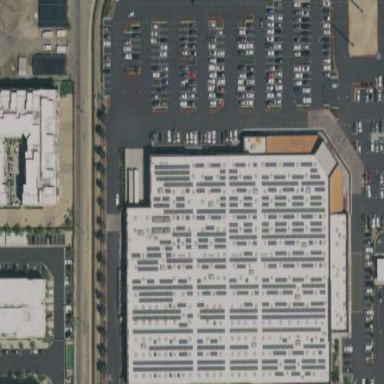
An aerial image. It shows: Retail building that operates as wholesale shop.